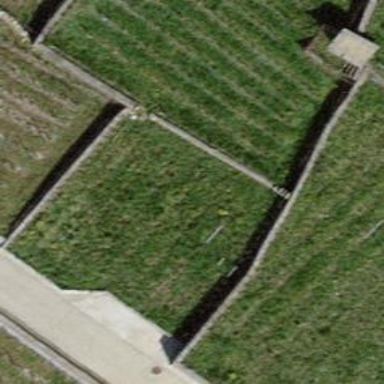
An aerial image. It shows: Vineyard where grapes are grown.